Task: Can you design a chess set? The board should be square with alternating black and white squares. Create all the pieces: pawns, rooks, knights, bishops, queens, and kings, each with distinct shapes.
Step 882:
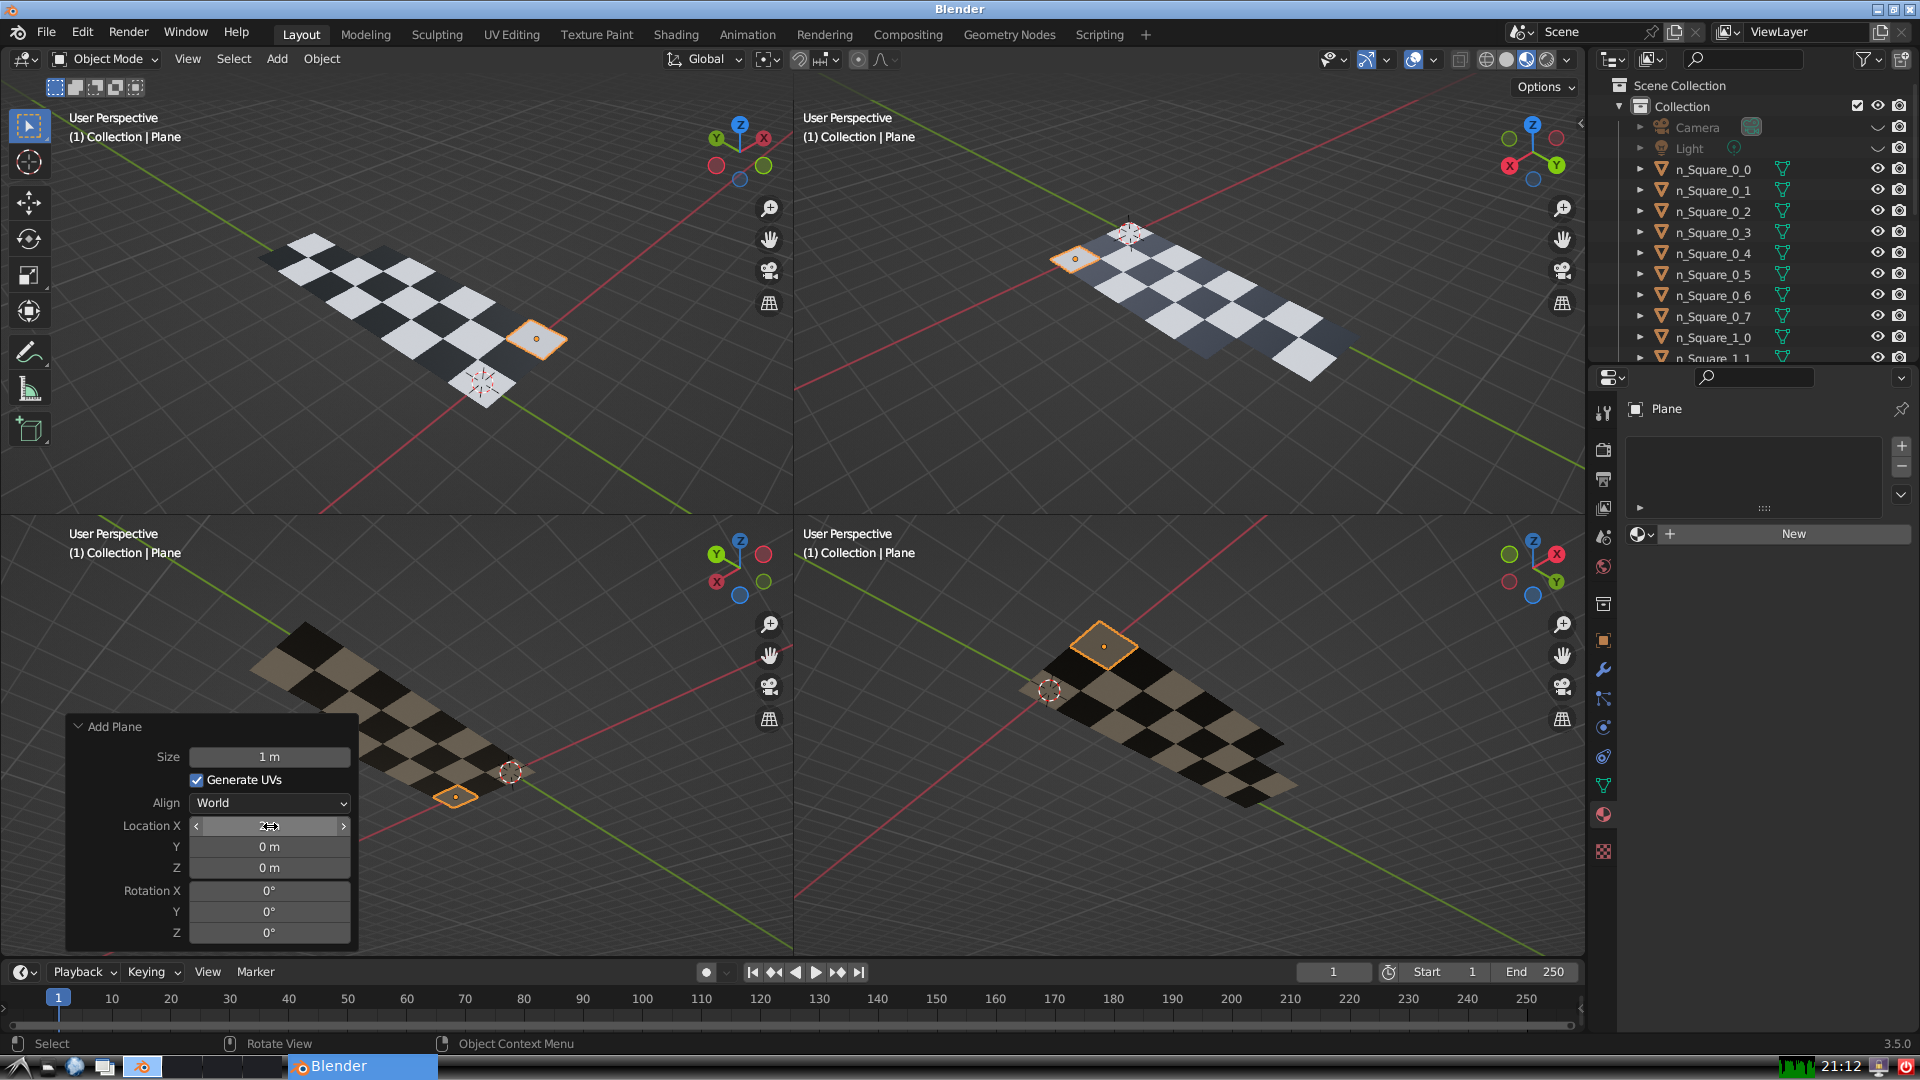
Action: {"mouse_move": [270, 846]}